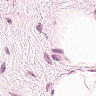
Metastatic tissue present: no